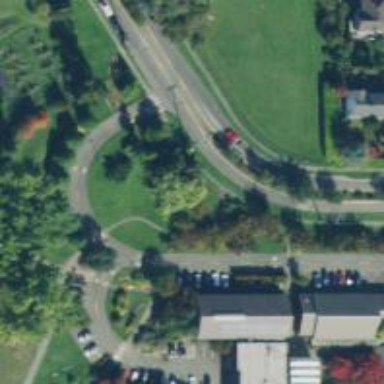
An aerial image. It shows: Tertiary road with dual carriageway.